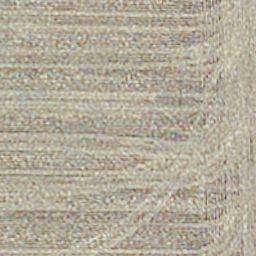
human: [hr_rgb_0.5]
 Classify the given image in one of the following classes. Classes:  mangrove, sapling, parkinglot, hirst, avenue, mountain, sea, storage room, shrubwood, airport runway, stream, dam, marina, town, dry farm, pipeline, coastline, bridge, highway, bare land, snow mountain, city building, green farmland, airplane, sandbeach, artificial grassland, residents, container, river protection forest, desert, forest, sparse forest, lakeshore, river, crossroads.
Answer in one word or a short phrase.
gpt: dry farm